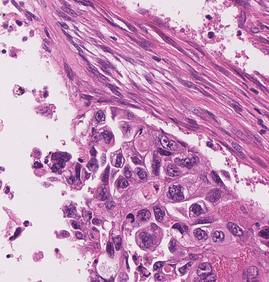
Tumor epithelial tissue: yes
Tumor-associated stroma tissue: yes
Normal tissue: no